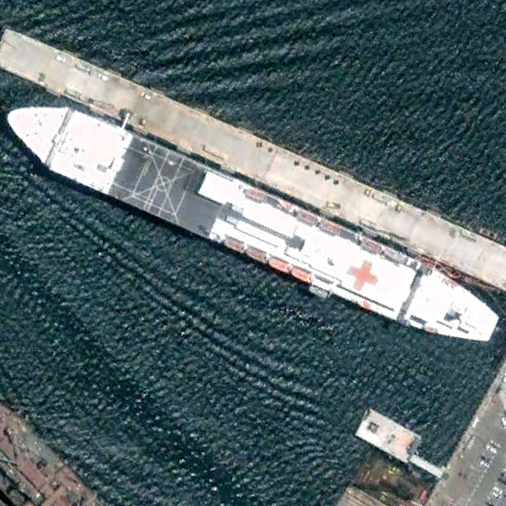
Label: civil